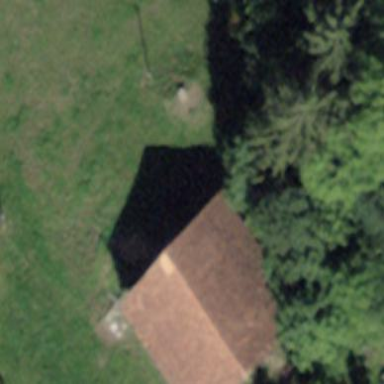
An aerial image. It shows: Barn.